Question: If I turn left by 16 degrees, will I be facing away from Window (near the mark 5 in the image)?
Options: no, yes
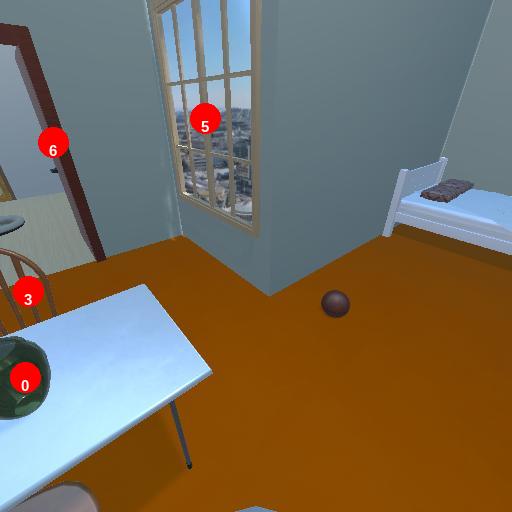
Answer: no